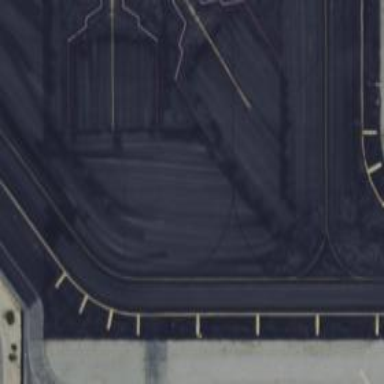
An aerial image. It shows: Asphalt taxiway in the airport.